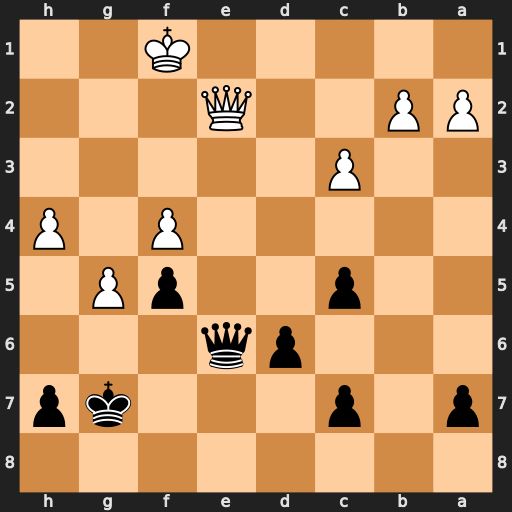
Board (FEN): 8/p1p3kp/3pq3/2p2pP1/5P1P/2P5/PP2Q3/5K2
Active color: b
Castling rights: -
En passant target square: -
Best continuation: Qxe2+ Kxe2 Kg6